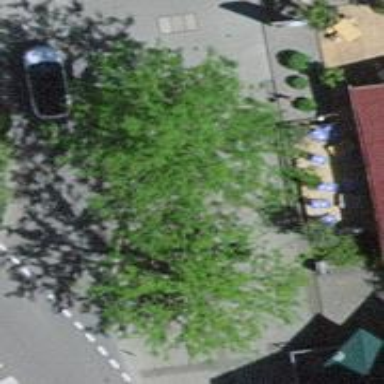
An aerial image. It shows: Bicycle parking area with stands.